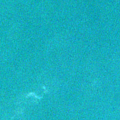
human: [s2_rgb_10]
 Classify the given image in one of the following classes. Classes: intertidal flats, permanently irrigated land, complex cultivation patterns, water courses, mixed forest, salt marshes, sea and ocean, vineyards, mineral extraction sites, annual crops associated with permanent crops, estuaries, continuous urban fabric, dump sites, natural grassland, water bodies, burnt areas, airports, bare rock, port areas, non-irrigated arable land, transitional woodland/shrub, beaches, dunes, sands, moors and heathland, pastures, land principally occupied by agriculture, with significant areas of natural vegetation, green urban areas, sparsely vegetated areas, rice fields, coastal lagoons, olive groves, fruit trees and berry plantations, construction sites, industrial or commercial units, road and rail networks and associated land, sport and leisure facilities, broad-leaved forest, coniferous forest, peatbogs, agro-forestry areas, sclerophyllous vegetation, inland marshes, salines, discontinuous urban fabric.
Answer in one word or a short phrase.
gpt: sea and ocean